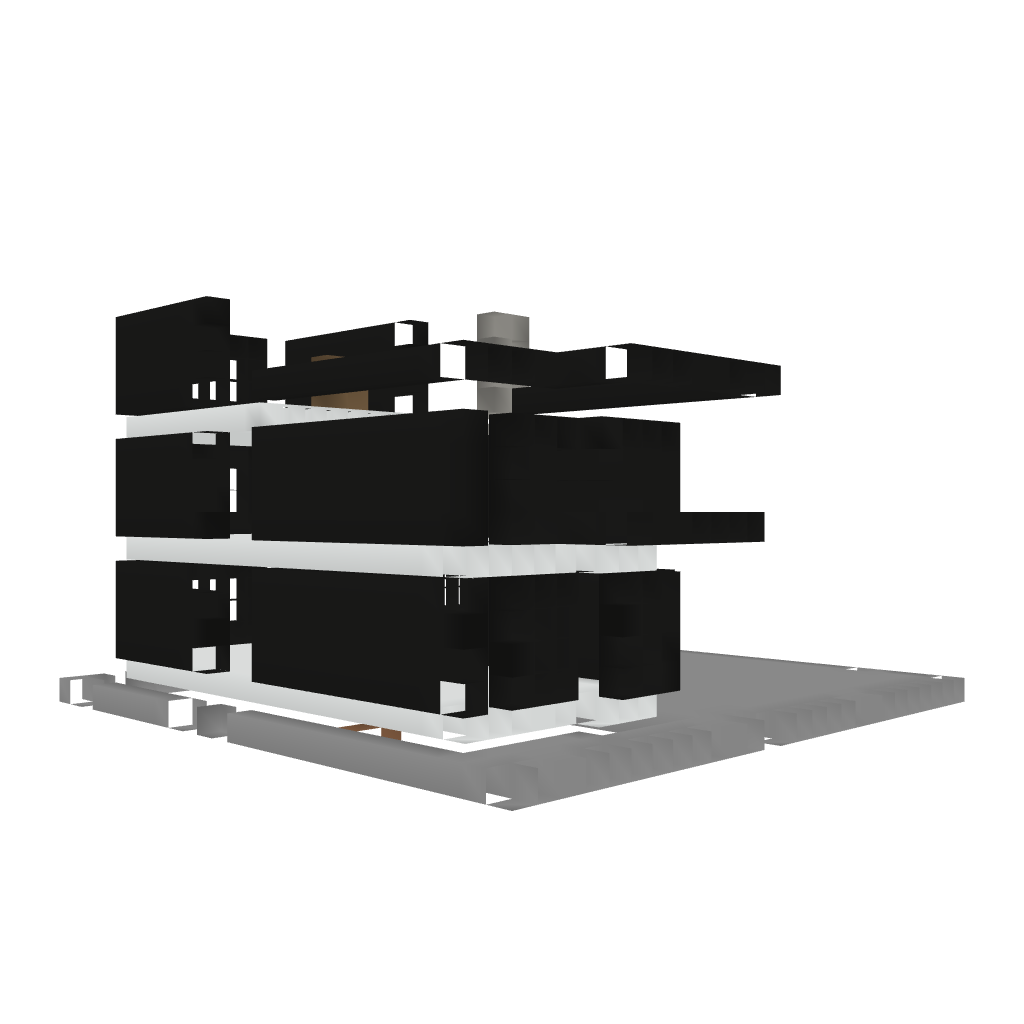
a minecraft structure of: Modern House #3